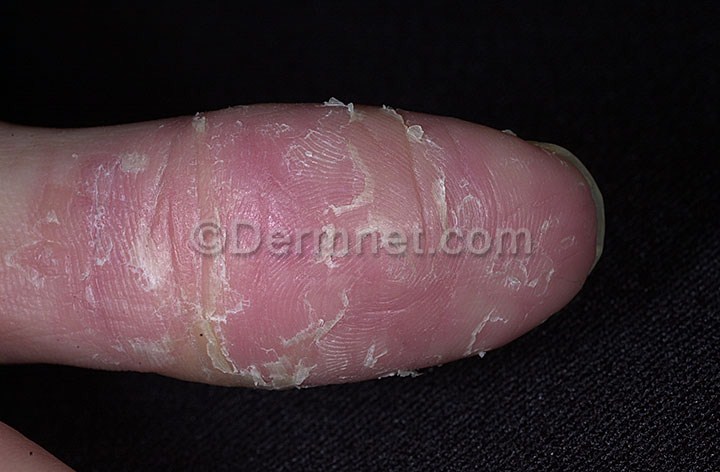
Disease: Eczema Photos